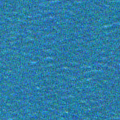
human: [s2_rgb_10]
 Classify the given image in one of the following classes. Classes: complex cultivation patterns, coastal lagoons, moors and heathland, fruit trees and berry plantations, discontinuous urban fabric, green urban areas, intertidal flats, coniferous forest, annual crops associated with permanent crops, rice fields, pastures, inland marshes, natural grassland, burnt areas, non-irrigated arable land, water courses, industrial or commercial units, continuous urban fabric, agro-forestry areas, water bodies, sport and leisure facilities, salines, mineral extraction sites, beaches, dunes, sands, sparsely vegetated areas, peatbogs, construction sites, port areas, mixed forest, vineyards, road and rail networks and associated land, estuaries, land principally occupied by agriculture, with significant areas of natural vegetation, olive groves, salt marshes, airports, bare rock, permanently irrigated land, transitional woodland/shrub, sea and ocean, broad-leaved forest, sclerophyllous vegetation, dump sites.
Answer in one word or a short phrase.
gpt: sea and ocean